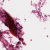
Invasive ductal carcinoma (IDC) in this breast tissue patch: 0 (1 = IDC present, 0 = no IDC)